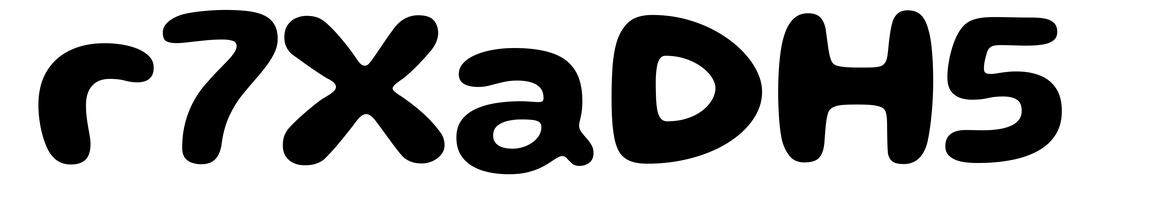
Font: Gluten_SemiBold